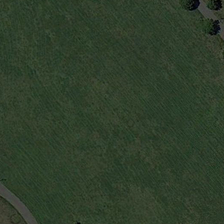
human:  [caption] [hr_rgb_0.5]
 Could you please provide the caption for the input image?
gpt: several green trees are scattered sparsely in a piece of green meadow .

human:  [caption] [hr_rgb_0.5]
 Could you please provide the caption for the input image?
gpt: several green trees are scattered sparsely in a piece of green meadow .

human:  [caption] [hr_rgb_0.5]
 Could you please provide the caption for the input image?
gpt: several green trees are scattered sparsely in a piece of green meadow .

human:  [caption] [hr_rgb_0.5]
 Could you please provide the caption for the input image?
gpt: several green trees are scattered sparsely in a piece of green meadow .

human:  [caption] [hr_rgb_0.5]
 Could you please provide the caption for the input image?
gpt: several green trees are scattered sparsely in a piece of green meadow .